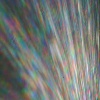
Label: sunburn